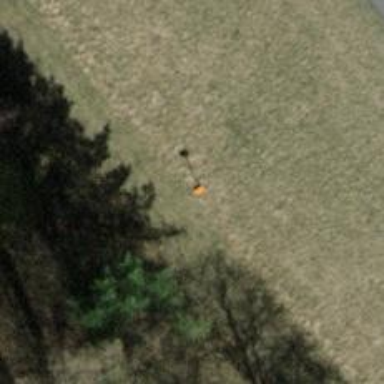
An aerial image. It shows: Aerial marker.